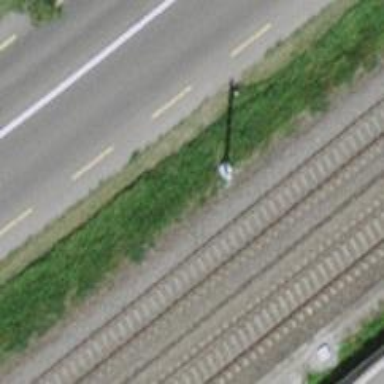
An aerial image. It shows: Single railway track with electrified contact line.